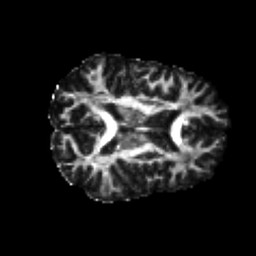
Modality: FA
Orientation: axial
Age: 20
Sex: female
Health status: healthy
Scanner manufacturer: philips
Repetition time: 7.388 s
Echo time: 0.08599 s